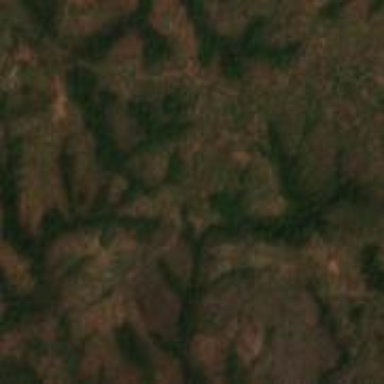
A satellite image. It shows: Forest area.